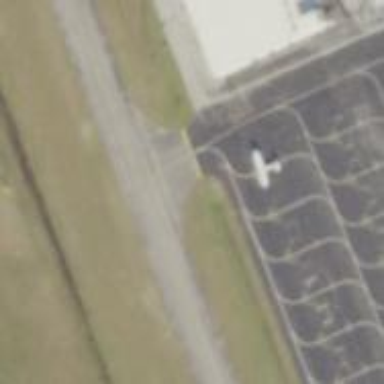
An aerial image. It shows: View of taxiway at the airport.